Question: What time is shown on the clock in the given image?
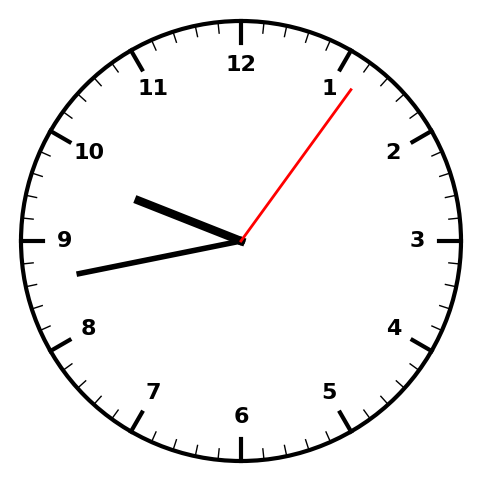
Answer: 09:43:06